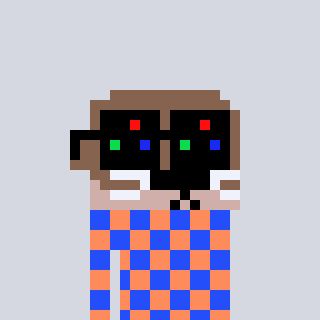
a pixel art character with square black sunglasses, a otter-shaped head and a peachy-colored body on a cool background